Question: I don't need the dinosaur, just the buildings with details on the buildings, but I would like the 3D graphics to take on this sort of style. Real-time.

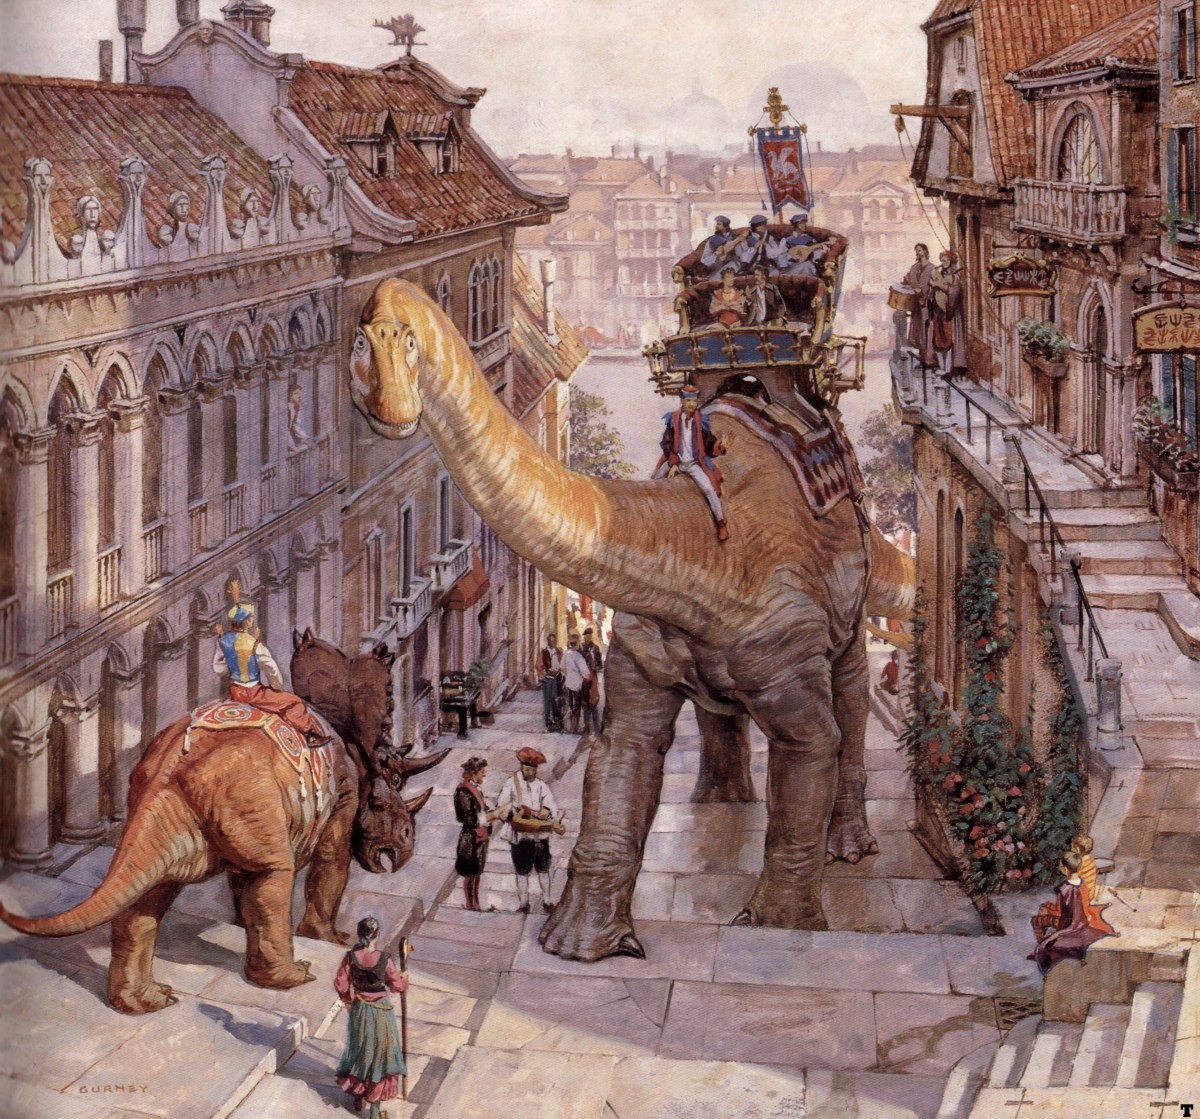
Answer: Part of reproducing this effect in a real-time 3D environment could be handled by the designers, texturing the various meshes in combination with fairly matte shading.
However, there is also a whole field of Computer Graphics research focusing on Non-Photorealistic Rendering (or NPR). There actually have been a lot of published papers on real-time watercolor rendering (to various degrees of success), often using shaders as suggested by xOr.
A good starting point in my opinion would be the work of Adrien Bousseau. An example that comes to mind is his paper "<URL>" by Luft et al.
Now, don't get me wrong, I'm not saying these papers are to be implemented and be done with it. Perhaps they are too science-y for you or simply to complex for whatever system you're trying to create. However, read through them and read through some of the papers they reference to get an idea of the various approaches out there. If nothing else, you will at least have some terms to Google and see if you can find something that suits you.